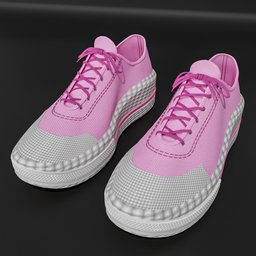
Label: people